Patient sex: M
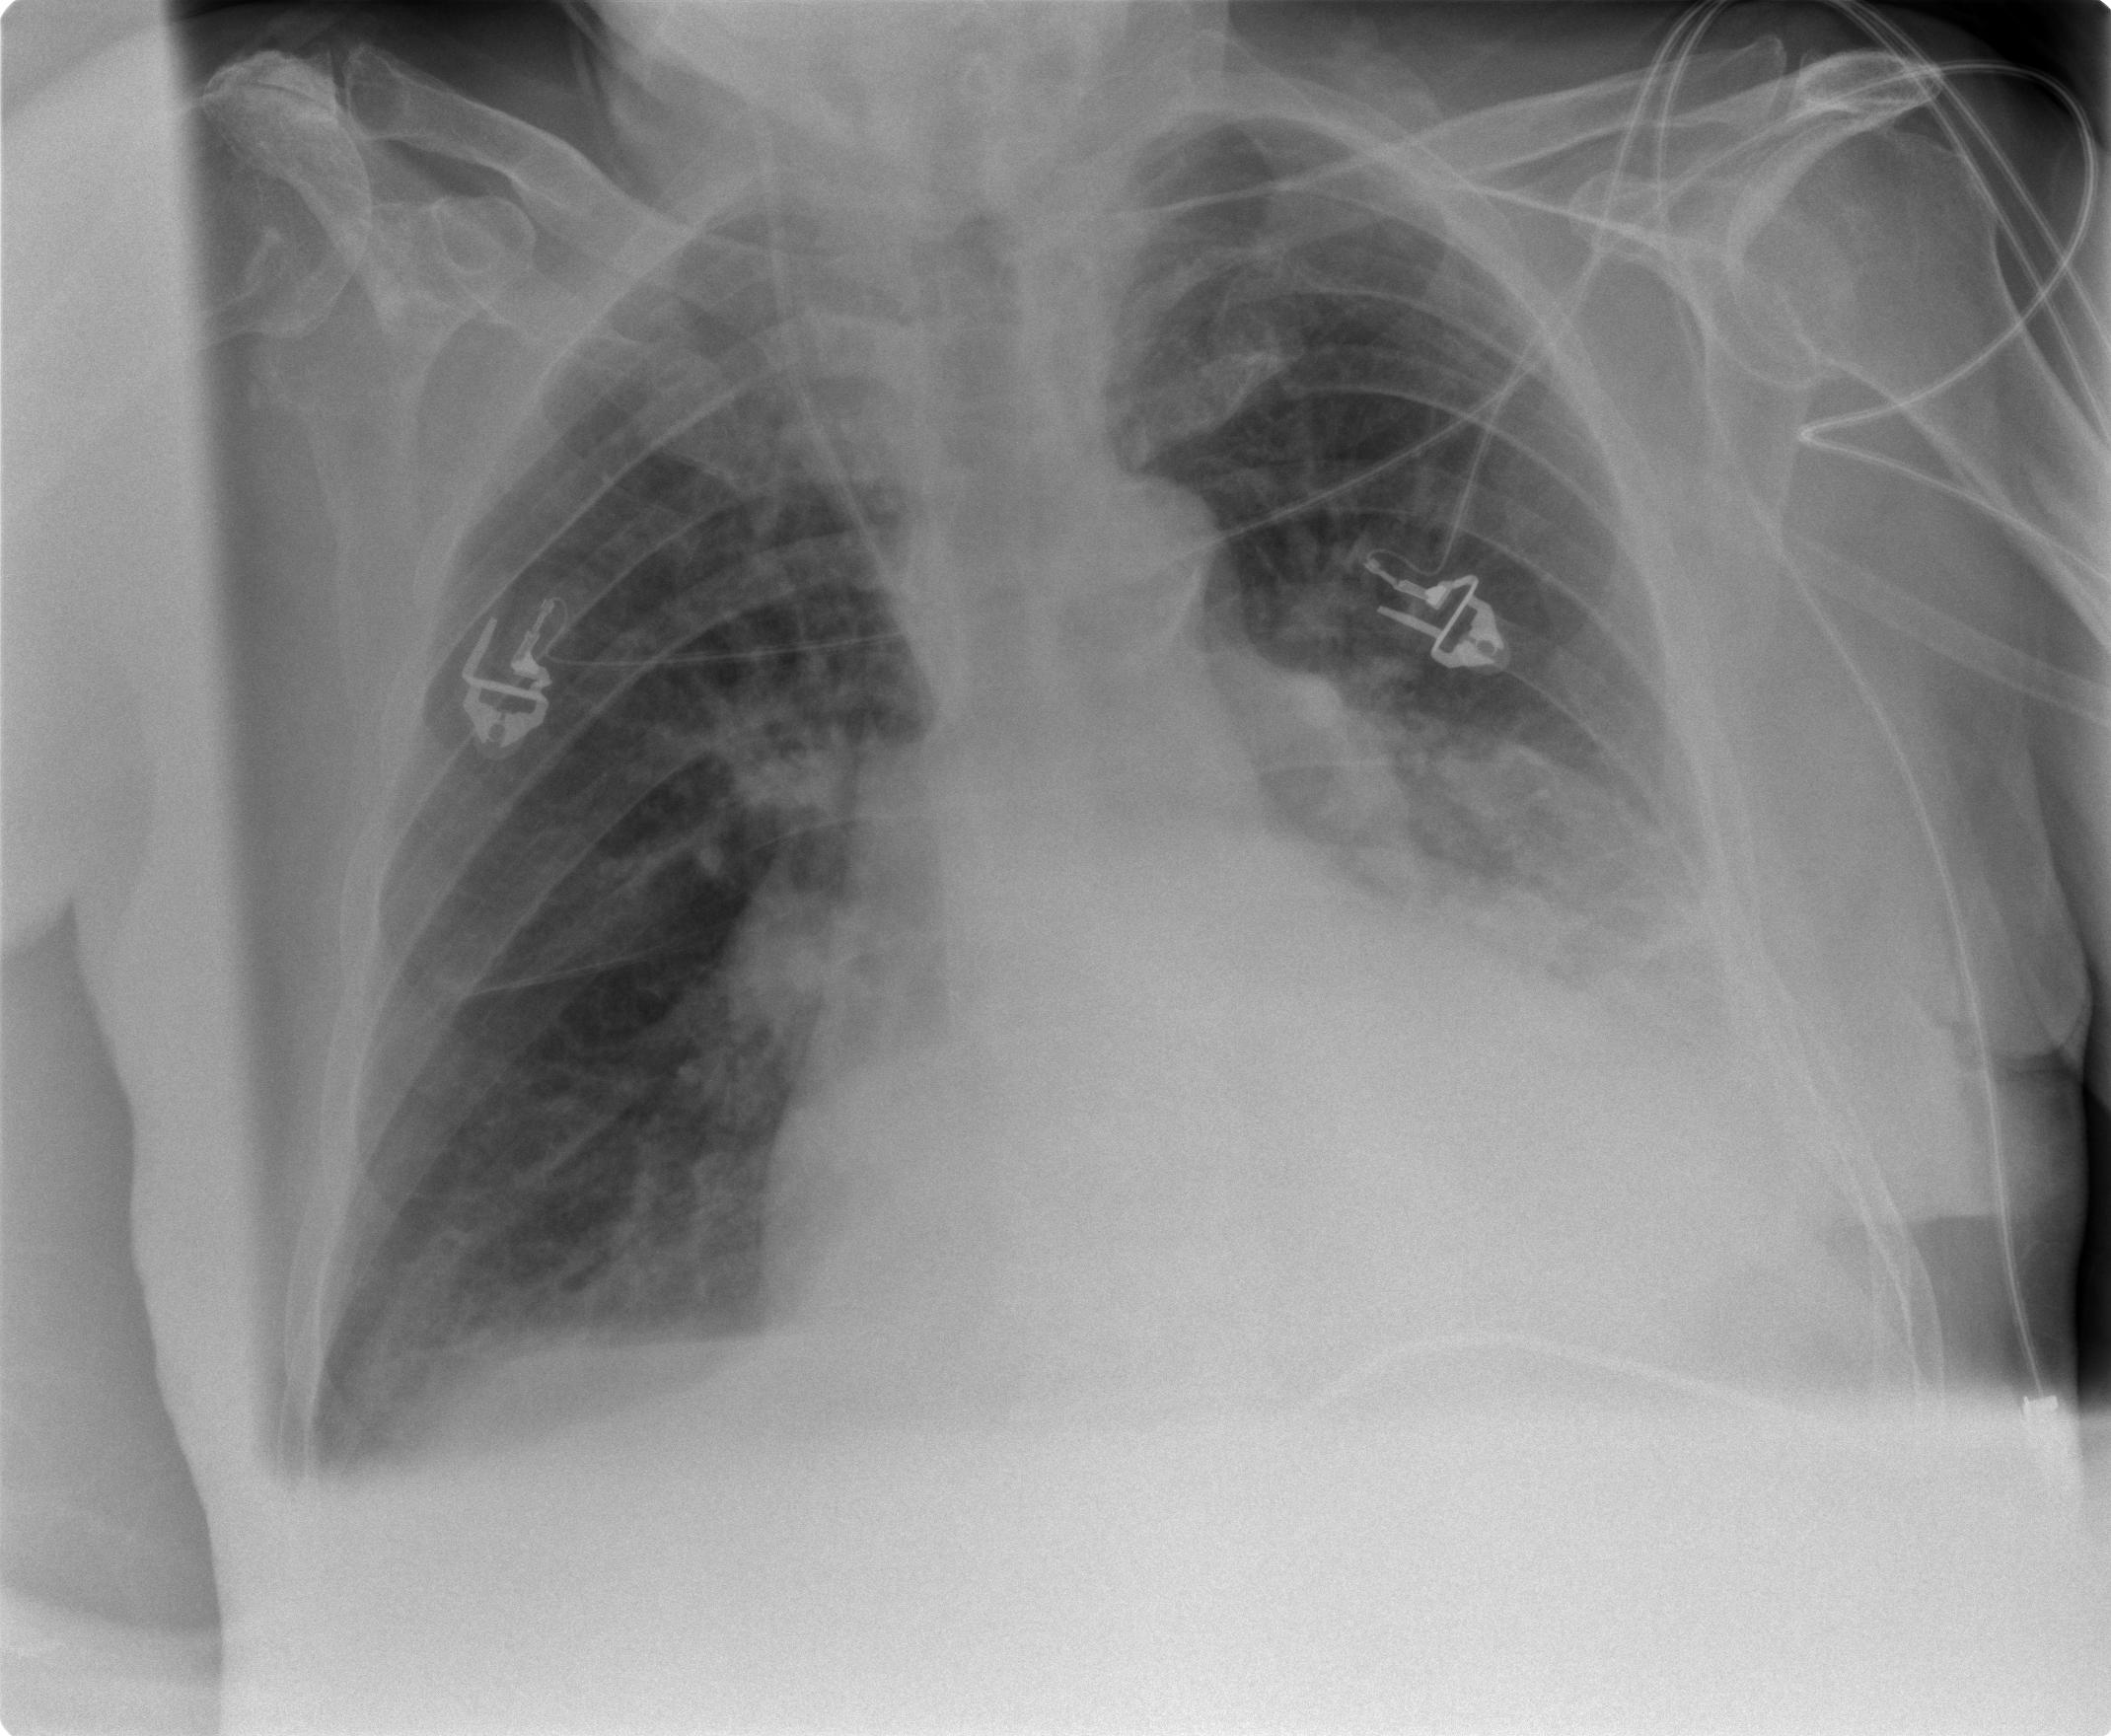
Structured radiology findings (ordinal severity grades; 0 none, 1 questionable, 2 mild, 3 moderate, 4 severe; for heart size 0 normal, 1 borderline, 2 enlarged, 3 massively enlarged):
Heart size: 3
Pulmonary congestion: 2
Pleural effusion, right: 2
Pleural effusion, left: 2
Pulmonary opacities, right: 0
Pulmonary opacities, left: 0
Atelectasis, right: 2
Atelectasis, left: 2